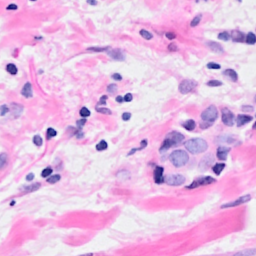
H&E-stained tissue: Breast